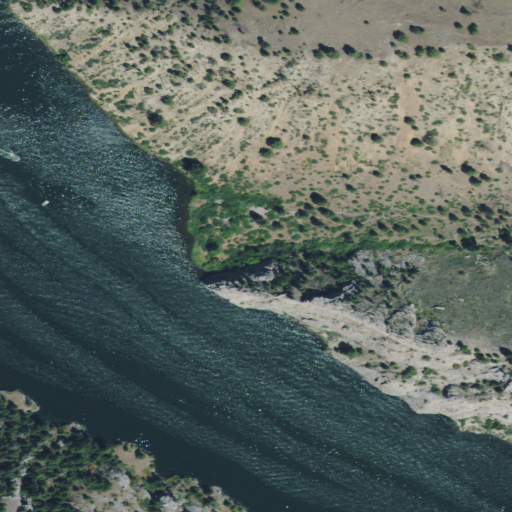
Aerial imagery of valley in Montana named Mann Gulch containing open water, evergreen forest, shrub, and grassland